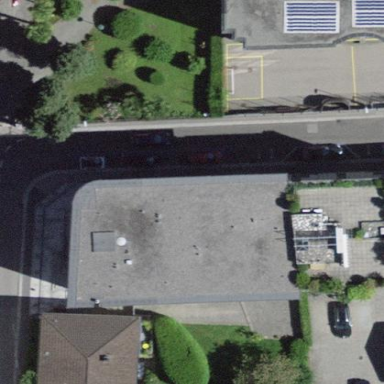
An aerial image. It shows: Commercial building.